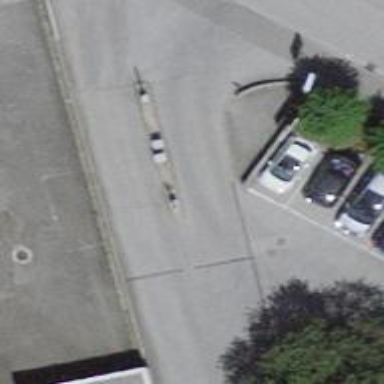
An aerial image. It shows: Lift gate barrier.